Question: Similar to <URL> I get when I try to debug. Doing math manually in python console works fine. Is it because sigma is an int? For what it's worth, the MSE variable is generated by summing a numpy array, and the simga variable is just "100" hardcoded.
'''
def normalize_error(sigma, mse):
return math.exp(-mse/(2*(sigma**2)))
'''

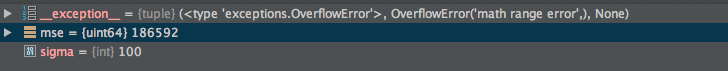
Answer: You will get this error if your exponential value becomes too great. Since you are using 'math.exp', this value will be a float.
Depending on your system, the largest float number in your system will be defined by your <URL>.
'''
>>> import sys
>>> sys.float_info
sys.float_info(max=1.7976931348623157e+308, max_exp=1024, max_10_exp=308, min=2.2250738585072014e-308, min_exp=-1021, min_10_exp=-307, dig=15, mant_dig=53, epsilon=2.220446049250313e-16, radix=2, rounds=1)
'''
So on my system, '1.7976931348623157e+308' is the largest float I could possibly have.
---
You can check the following runs for an analysis of the same:
'''
>>> import math
>>> def normalize_error(sigma, mse):
... return math.exp(-mse/(2*(sigma**2)))
...
>>> normalize_error(3, 4)
0.36787944117144233
>>> normalize_error(3, -4)
1.0
>>> normalize_error(.3, -4)
<PHONE>.361036
>>> normalize_error(.3, -100)
1.8824011022575583e+241
>>> normalize_error(.02, -100)
Traceback (most recent call last):
File "<stdin>", line 1, in <module>
File "<stdin>", line 2, in normalize_error
OverflowError: math range error
'''